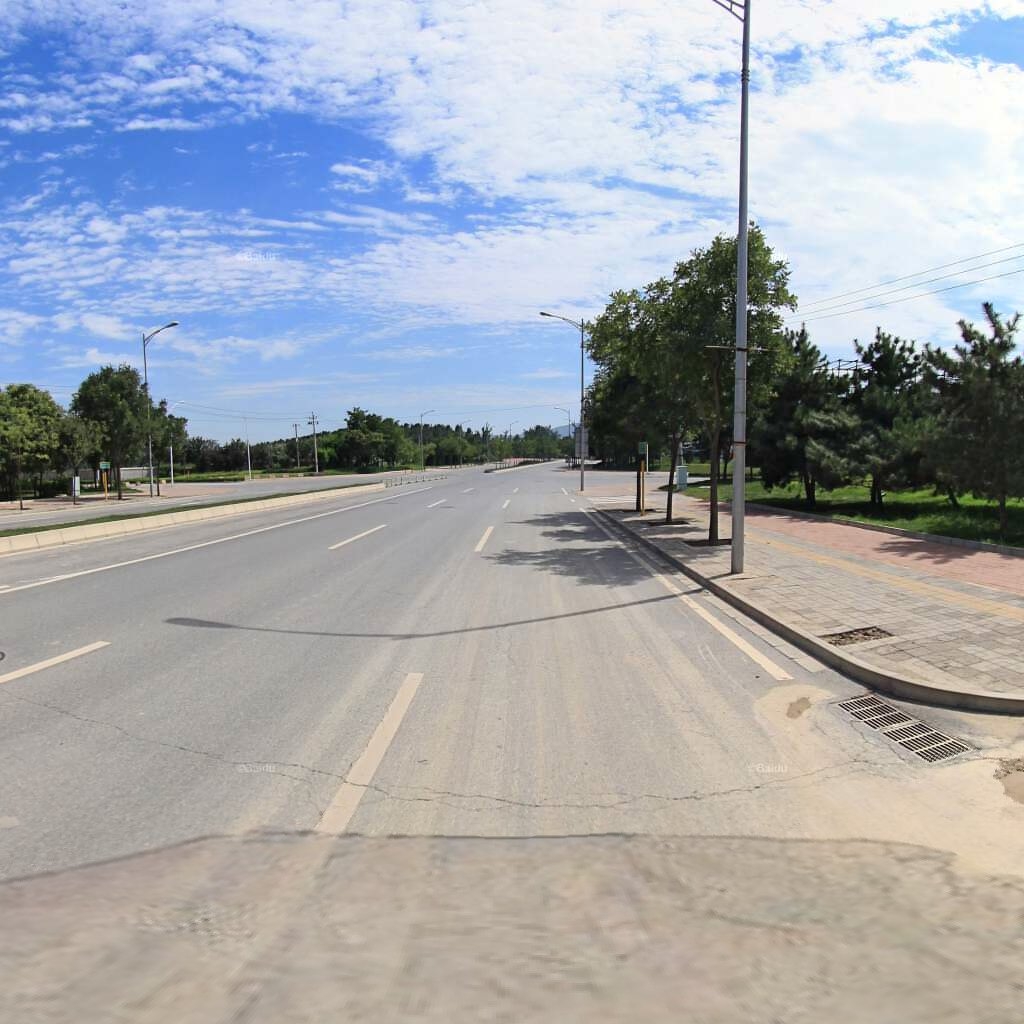
Region: Haidian
Road damage annotations: transverse crack